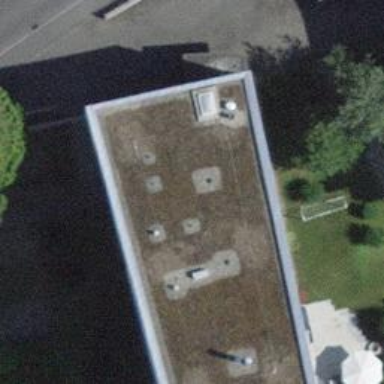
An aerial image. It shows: Apartment building with flat roof.